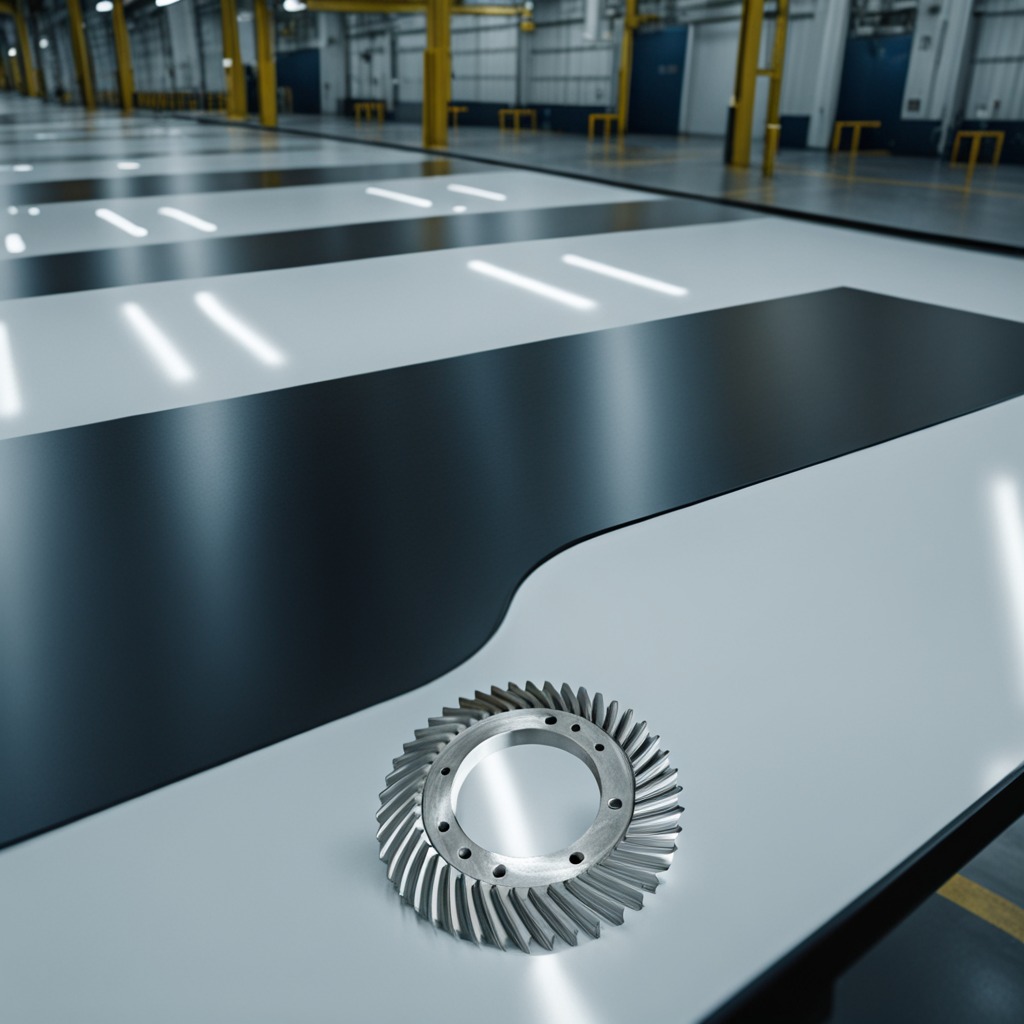
A steel gear with teeth is lying on the table.